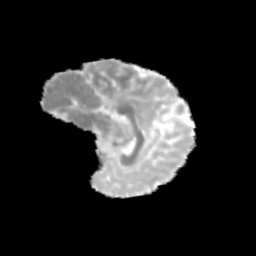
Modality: MD
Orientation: sagittal
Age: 12
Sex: female
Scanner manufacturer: siemens
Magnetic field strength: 3 T
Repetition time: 3.8 s
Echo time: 0.07 s